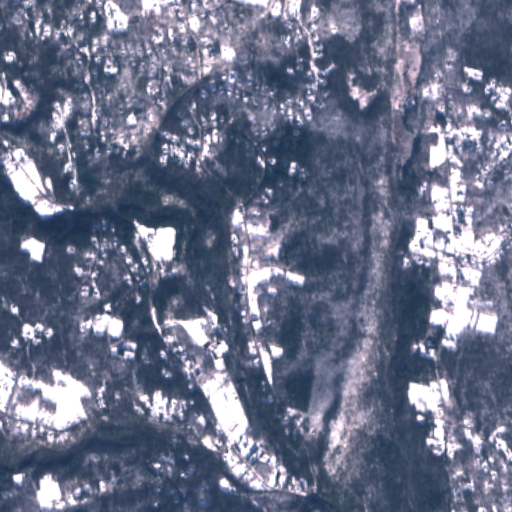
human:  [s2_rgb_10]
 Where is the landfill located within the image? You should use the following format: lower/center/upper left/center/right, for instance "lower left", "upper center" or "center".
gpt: The landfill is located in the upper right of the image.
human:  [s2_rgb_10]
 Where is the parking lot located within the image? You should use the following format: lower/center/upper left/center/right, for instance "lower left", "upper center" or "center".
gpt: The parking lot is located in the lower center of the image.
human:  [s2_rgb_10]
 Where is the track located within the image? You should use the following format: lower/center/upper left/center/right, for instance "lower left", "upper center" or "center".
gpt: There is no track in the image.